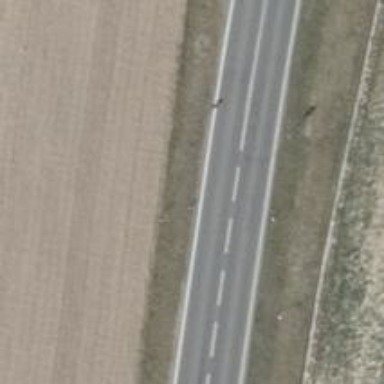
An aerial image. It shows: Primary road with asphalt surface.